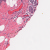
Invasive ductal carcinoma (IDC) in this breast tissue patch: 0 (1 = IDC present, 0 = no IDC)